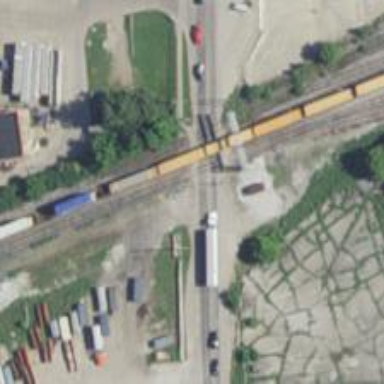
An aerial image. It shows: Railway siding with rails.